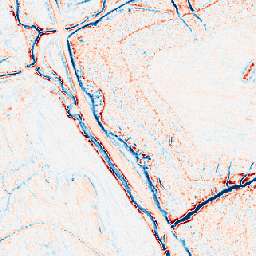
Category: edge_preserving
Decomposition family: anisotropic_diffusion
Decomposition parameters: iterations: 10
kappa: 100
gamma: 0.15
Upsampling method: area
Upsampling parameters: scale: 8
Upsampling scale: 8